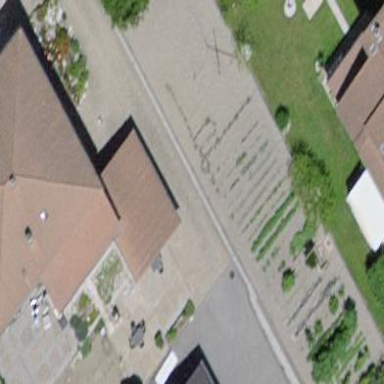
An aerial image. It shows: Garden that is leisure land.